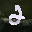
Label: 2